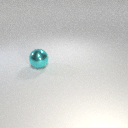
large cyan metal sphere